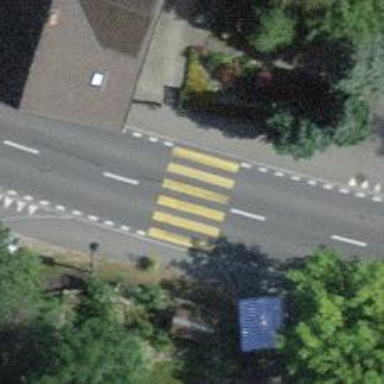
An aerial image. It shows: Uncontrolled zebra crossing with zebra markings.